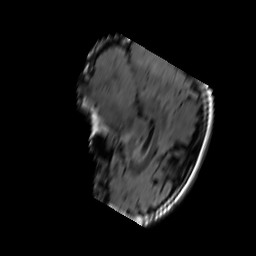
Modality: FLAIR
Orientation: sagittal
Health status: ill
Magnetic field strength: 3 T